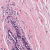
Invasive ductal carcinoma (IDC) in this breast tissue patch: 0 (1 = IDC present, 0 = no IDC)